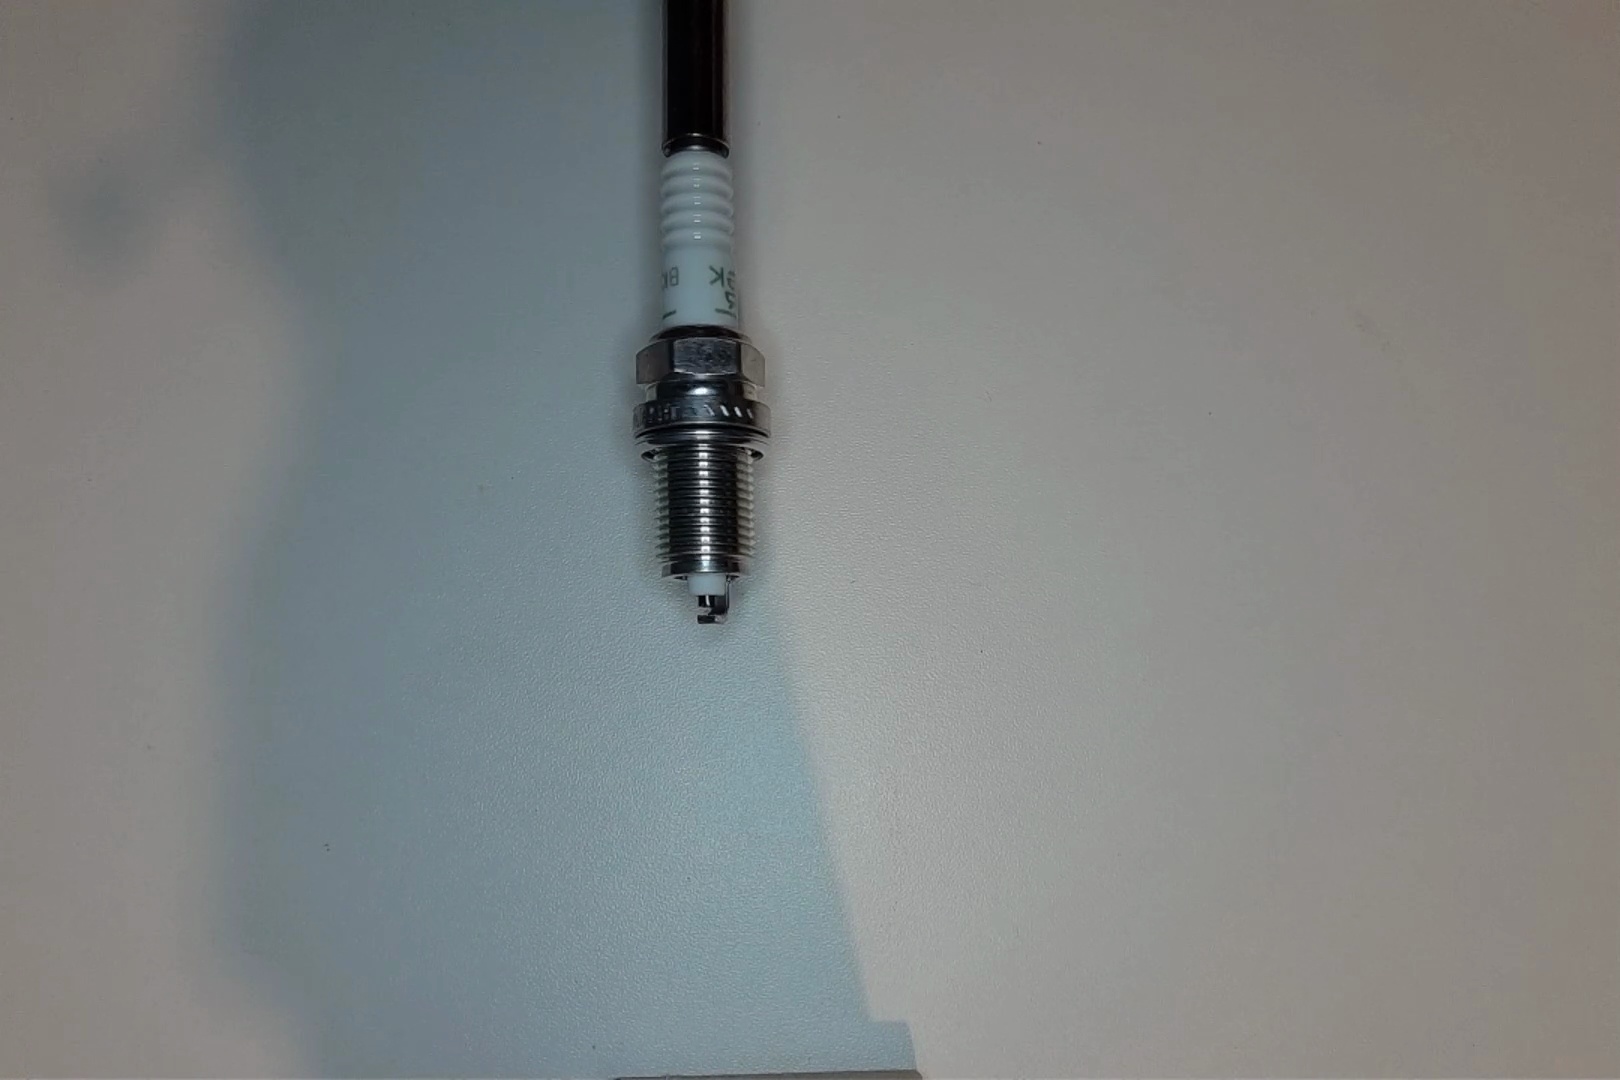
Label: no anomaly